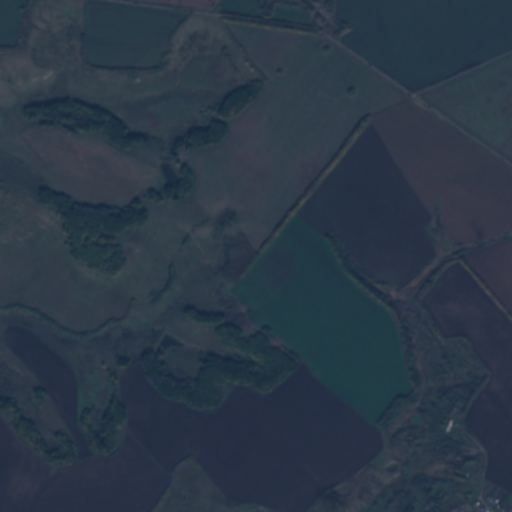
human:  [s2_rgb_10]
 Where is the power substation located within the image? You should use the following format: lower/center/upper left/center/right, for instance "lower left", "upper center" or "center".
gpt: The power substation is located in the lower right of the image.
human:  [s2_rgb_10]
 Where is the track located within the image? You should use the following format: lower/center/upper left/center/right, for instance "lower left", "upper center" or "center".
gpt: There is no track in the image.